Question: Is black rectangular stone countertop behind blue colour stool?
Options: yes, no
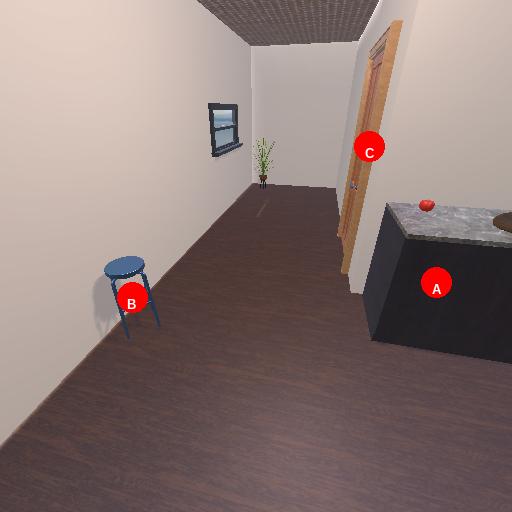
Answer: yes